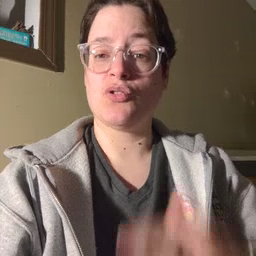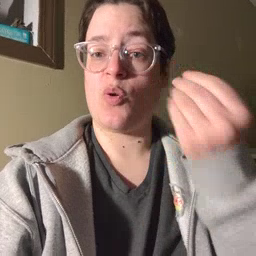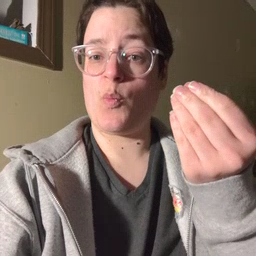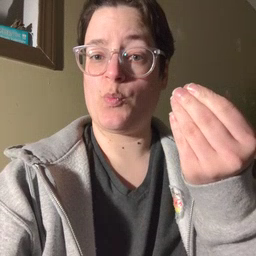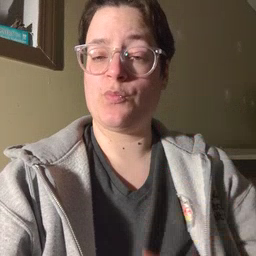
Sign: go